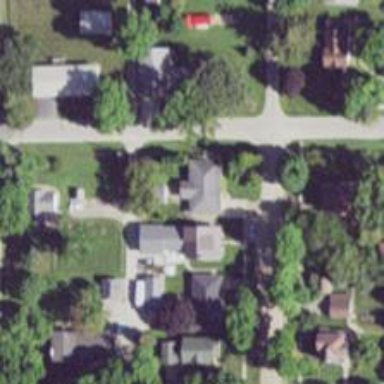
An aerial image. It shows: Alleyway designated as service road.